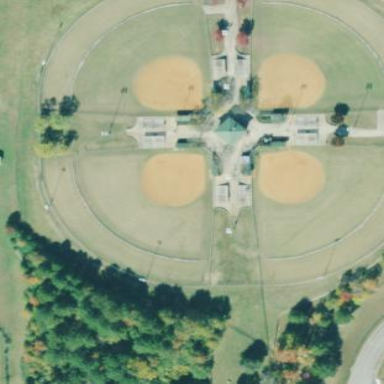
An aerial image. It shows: Baseball pitch for leisure land.